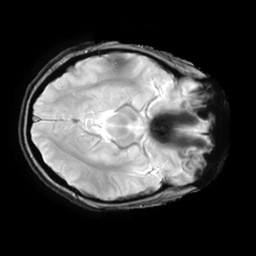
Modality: T2starw
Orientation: axial
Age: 21
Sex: female
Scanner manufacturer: ge
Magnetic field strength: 3 T
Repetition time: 0.65 s
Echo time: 0.02 s